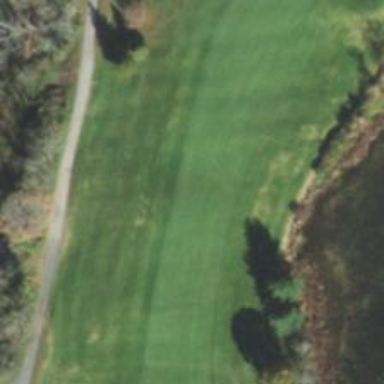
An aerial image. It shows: Grassy area designated as golf fairway.